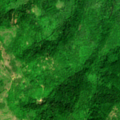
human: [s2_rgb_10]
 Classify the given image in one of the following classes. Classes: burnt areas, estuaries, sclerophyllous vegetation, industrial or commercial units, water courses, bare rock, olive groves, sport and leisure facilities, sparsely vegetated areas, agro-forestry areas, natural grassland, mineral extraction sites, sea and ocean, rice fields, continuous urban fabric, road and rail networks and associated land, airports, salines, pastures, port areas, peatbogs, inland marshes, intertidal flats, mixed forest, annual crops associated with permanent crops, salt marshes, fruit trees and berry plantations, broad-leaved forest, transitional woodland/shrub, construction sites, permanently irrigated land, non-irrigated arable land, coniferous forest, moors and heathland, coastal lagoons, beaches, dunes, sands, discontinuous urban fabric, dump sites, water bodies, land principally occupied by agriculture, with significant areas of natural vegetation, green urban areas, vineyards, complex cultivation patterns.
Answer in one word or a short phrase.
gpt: pastures, complex cultivation patterns, broad-leaved forest